Question: i am trying to save password with username when loging-in with Google Chrome. But unfortunately the chrome only show password with ( no username ). What seems to be the problem? Here's the image for better imagination.

is maybe problem that input of username got name attribute email? (should it be username?)
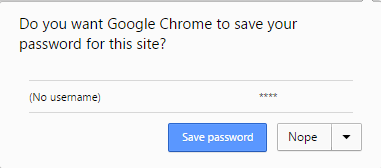
Answer: I saved the problem. First check if your inputs are in form and got name username and password. ( the form must not be generated by JS ).
You can have only ONE input with type="password" per form!
The last one saved my problem. I had two inputs with password type. One was hidden. I changed this hidden input to text type and this done the trick.